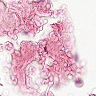
Metastatic tissue present: no